Aerial crown-view tile of a tropical tree (Barro Colorado Island, Panama), acquired 20250414:
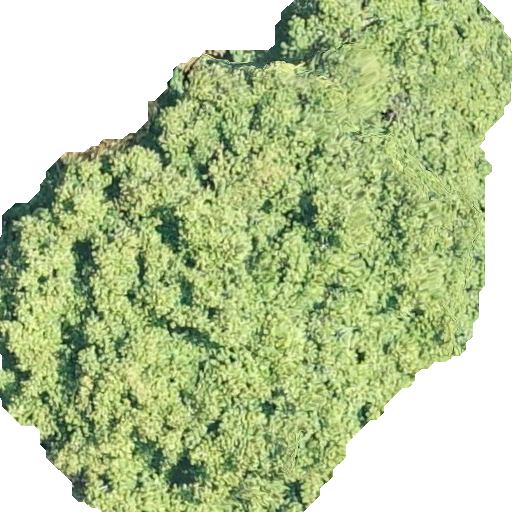
Species: Tachigali panamensis
GBIF accepted scientific name: Tachigali panamensis
Crown area: 298.84 m²